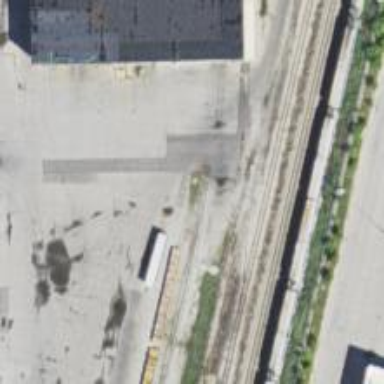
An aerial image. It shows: Abandoned railway siding.